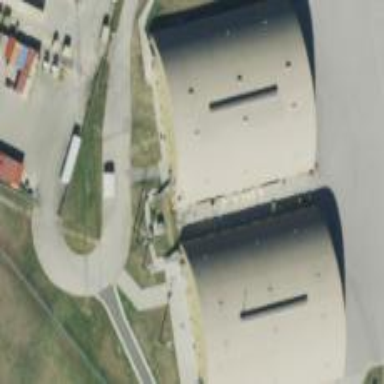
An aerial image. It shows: Hangar at the airport.